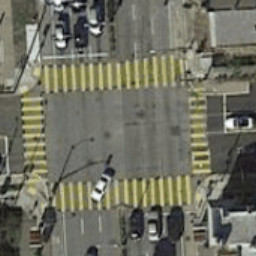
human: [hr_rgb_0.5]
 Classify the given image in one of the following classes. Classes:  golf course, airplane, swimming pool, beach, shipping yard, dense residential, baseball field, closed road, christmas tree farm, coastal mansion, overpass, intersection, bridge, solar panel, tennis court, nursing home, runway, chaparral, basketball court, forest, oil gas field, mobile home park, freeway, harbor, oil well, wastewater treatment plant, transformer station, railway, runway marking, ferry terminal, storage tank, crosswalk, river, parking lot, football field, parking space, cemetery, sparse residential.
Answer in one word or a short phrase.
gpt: crosswalk